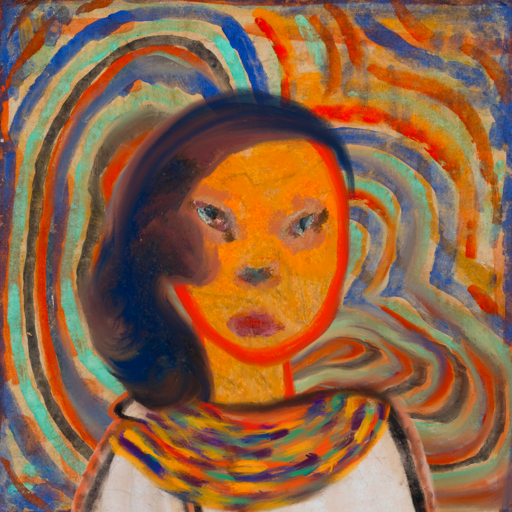
Background: Sisters, Head And Neck Front: Sisters, Face Front: Boggyland, Bust: Roy_Bahadur, Hair Front: Mother_And_Son_Son, Head Accessory: Blank, Second Necklace: An_Impression_2, Necklace: Blank, Baby: Blank